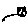
Label: cat